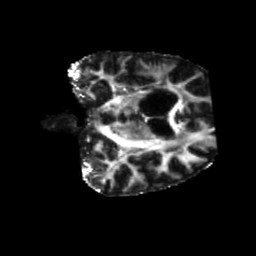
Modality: FA
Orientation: coronal
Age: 70
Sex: male
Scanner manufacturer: siemens
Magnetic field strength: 3 T
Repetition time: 5.25 s
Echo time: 0.08 s